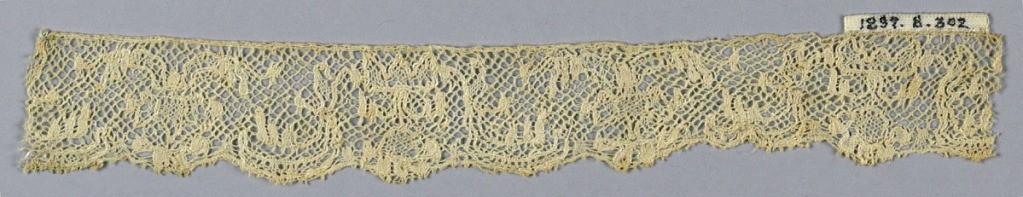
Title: Fragment
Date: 19th century
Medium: linen Technique: bobbin lace (Lille-style with heavy outlining thread)
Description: Fragment of Lille type bobbin lace.